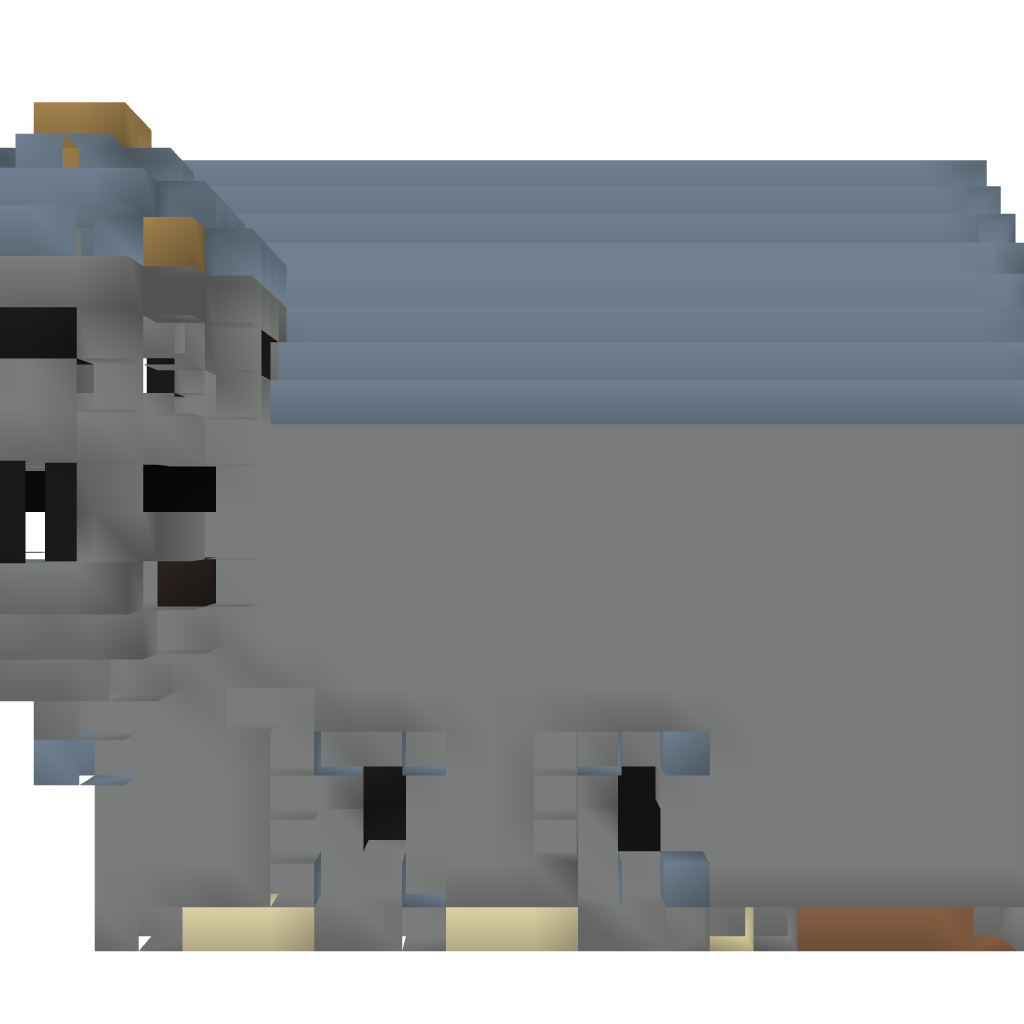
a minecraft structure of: Medieval Church - Pocket Edition